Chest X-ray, PA view. Patient: 33 years old, sex F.
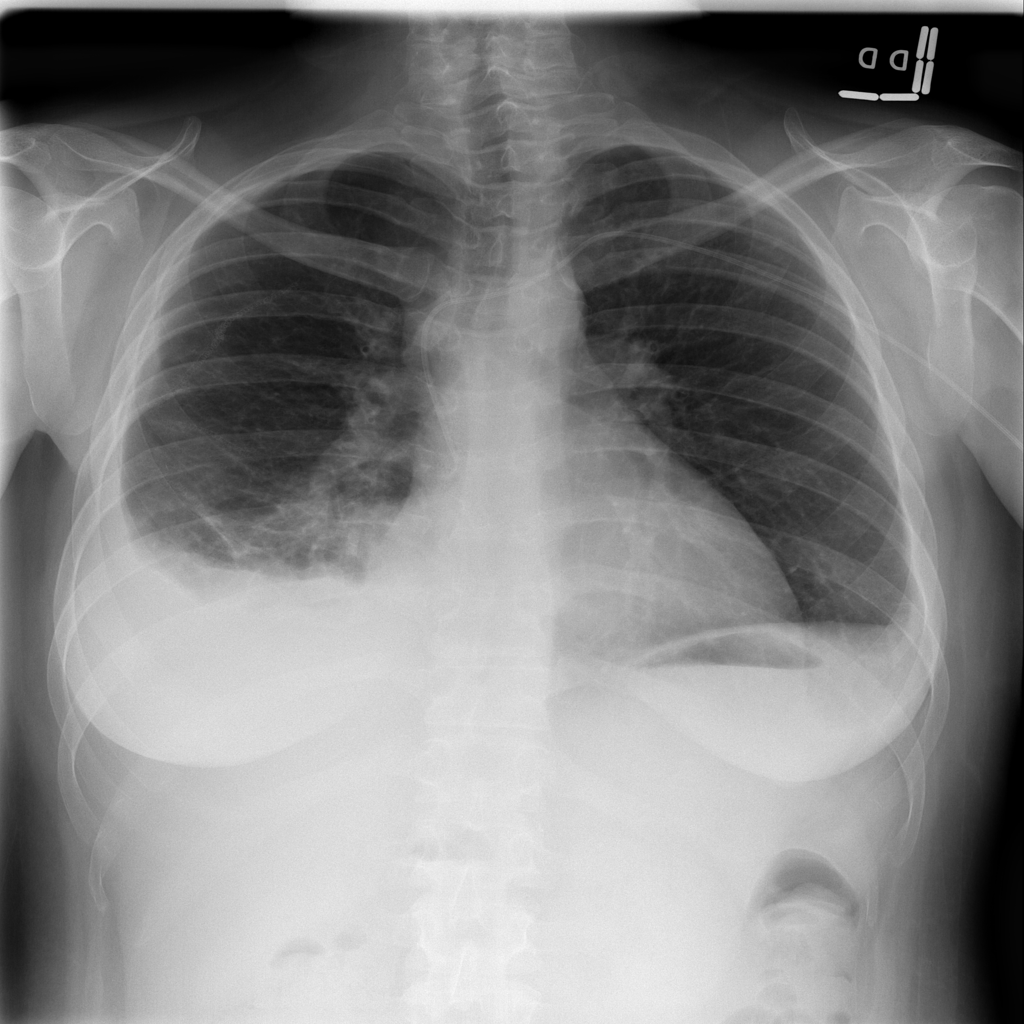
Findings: Atelectasis, Consolidation, Effusion, Fibrosis, Infiltration, Mass